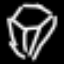
Label: diamond